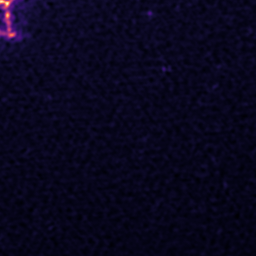
Label: Super-resolution ER image